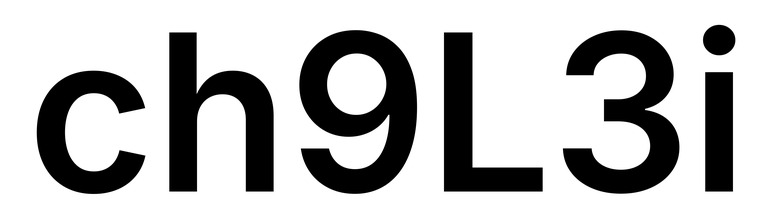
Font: Inter_SemiBold